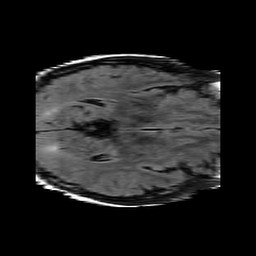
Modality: FLAIR
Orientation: axial
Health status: ill
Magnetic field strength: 3 T